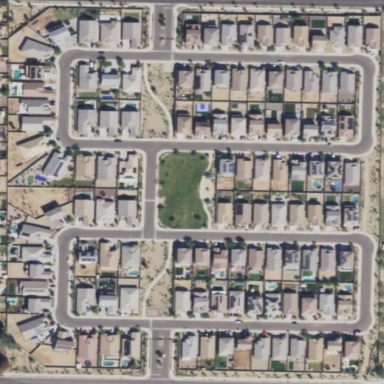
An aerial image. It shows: Gated residential area.